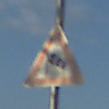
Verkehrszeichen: SeitenwindVonLinks
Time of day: MorningAfternoon
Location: Outdoor (RoadRail)
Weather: Clear
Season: NotSpecified
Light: Natural